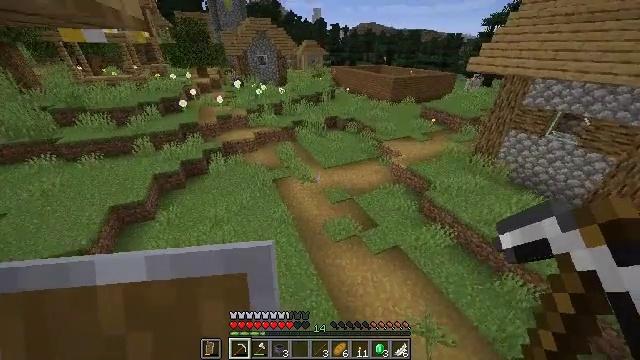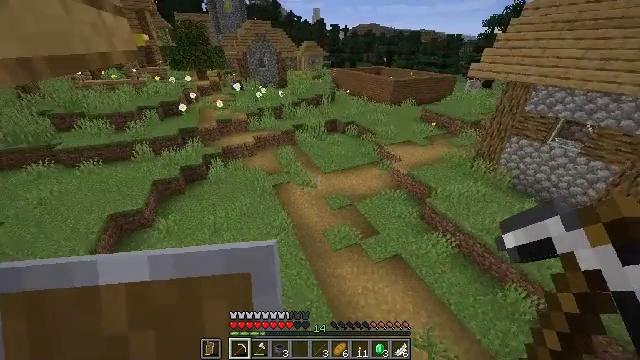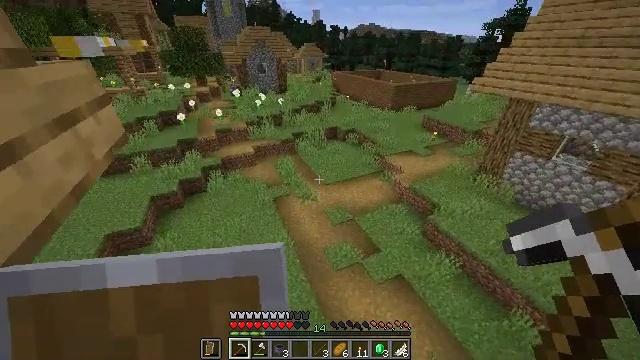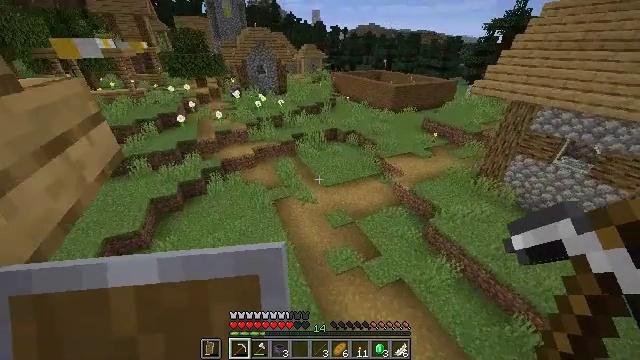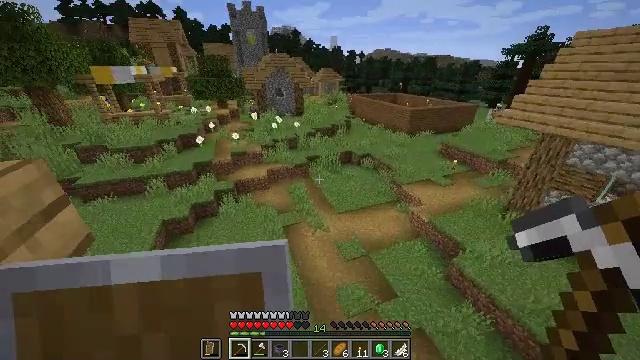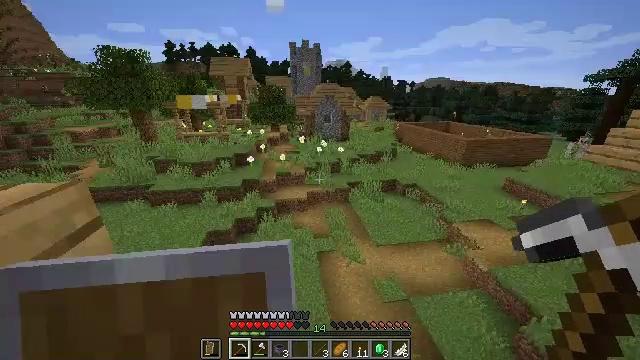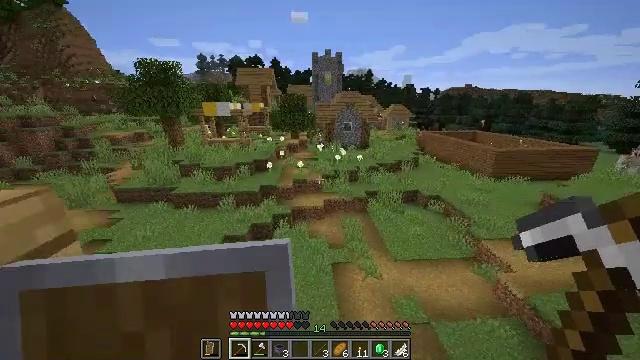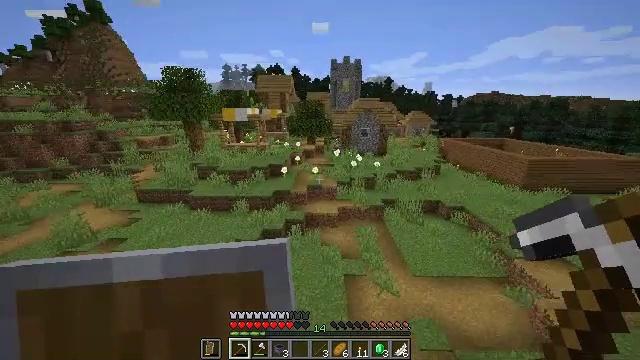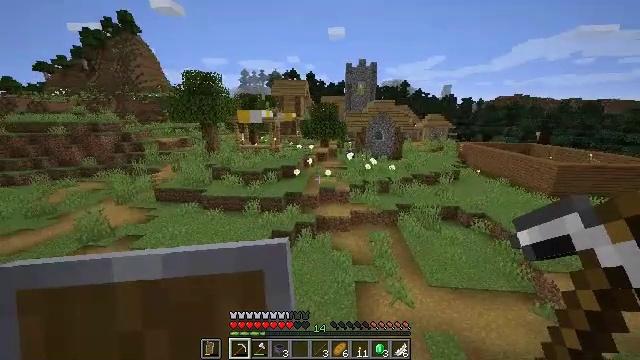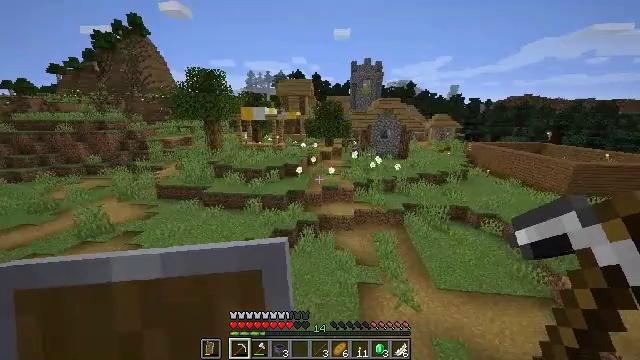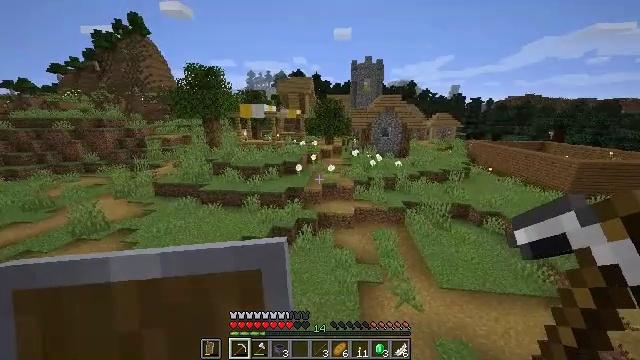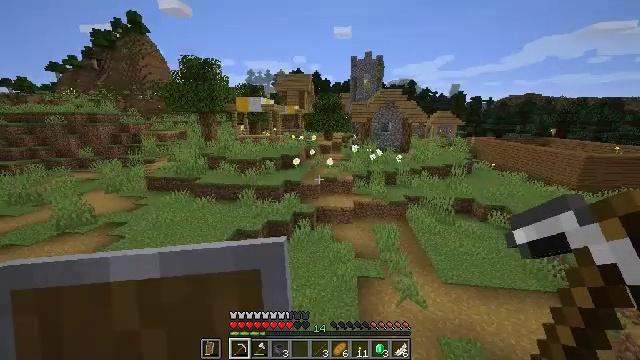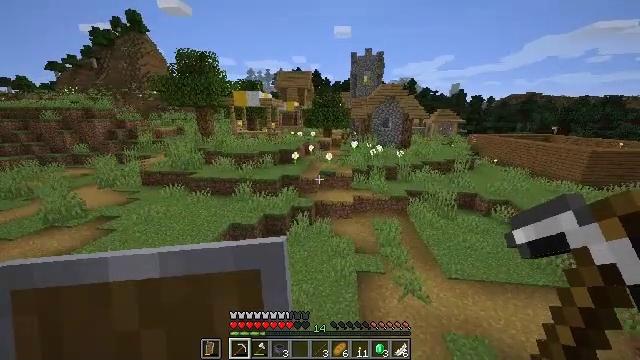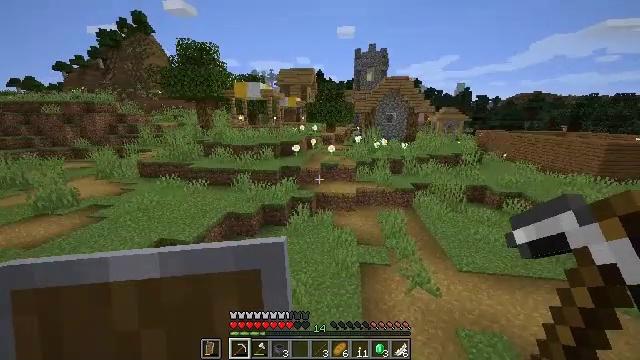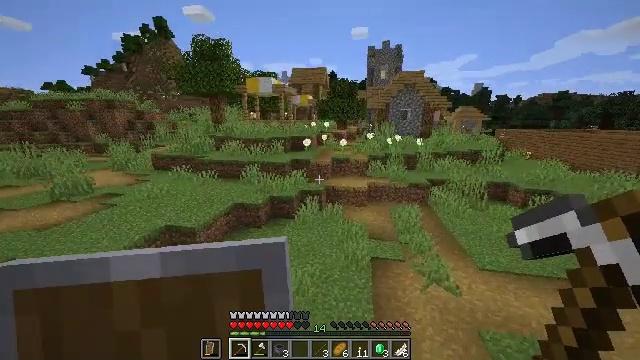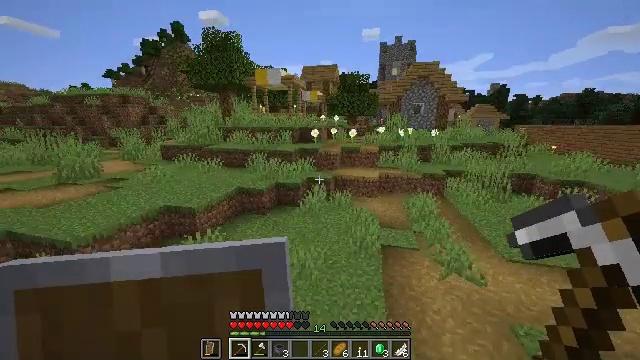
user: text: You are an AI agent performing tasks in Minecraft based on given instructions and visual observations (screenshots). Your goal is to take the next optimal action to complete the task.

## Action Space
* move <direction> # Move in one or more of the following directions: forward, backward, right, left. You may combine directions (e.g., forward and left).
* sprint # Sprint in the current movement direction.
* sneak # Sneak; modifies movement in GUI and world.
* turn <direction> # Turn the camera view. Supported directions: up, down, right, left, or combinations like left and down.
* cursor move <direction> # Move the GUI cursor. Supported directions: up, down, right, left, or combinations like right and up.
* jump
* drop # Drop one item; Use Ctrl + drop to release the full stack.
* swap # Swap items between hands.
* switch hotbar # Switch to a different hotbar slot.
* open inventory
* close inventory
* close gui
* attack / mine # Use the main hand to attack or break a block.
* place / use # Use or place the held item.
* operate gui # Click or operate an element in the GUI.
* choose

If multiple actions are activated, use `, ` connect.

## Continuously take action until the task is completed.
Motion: motion action
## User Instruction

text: Break the cauldron to collect it.
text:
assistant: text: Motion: move forward, sprint, jump
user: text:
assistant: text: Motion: move forward, sprint, jump
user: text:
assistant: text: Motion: move forward, sprint, jump
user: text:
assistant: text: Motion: move forward, sprint, turn left and up, jump
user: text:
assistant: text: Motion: move forward, sprint, turn left and up, jump
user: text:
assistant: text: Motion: move forward, sprint, turn left and up, jump
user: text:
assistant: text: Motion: move forward, sprint, turn left and up, jump
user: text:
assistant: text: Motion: move forward, sprint, turn left and up, jump
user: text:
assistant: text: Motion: move forward, sprint, turn left, jump
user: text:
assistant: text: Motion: move forward, sprint, jump
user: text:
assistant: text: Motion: move forward, sprint, jump
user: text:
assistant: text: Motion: move forward, sprint, jump
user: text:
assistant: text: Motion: move forward, sprint, jump
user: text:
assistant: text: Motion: move forward, sprint, turn left, jump
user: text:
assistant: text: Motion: move forward, sprint, turn left, jump
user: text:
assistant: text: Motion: move forward, sprint, turn left, jump
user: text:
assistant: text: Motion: move forward, sprint, jump
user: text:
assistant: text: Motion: move forward, sprint, jump
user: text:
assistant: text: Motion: move forward, sprint, jump
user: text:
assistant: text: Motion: move forward, sprint, jump
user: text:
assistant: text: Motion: move forward, sprint, jump
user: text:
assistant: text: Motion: move forward, sprint, turn right, jump
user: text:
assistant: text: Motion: move forward, sprint, turn right and up, jump
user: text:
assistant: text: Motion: move forward, sprint, turn right and up, jump
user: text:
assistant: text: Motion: move forward, sprint, turn right, jump
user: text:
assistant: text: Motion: move forward, sprint, turn right, jump
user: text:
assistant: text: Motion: move forward, sprint, turn right, jump
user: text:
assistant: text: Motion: move forward, sprint, turn right, jump
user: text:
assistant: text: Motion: move forward, sprint, jump
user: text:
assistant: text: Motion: move forward, sprint